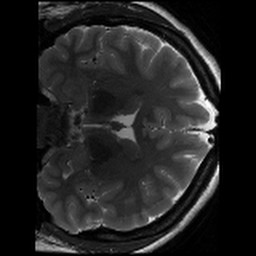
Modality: T2w
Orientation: coronal
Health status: healthy
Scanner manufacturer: siemens
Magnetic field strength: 3 T
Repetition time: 8.02 s
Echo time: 0.08 s